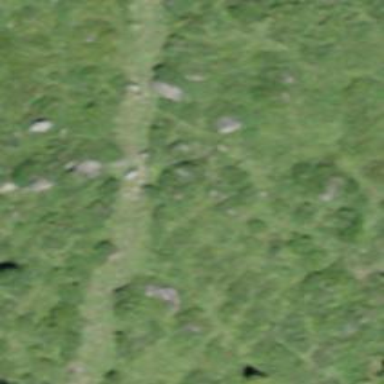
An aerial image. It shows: Path.